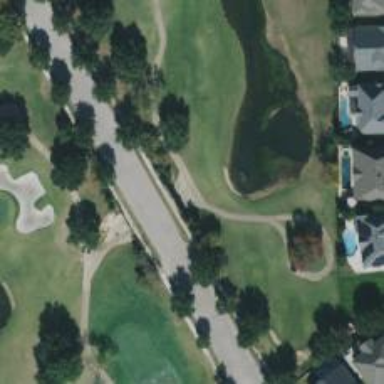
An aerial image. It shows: Path designated for golf carts.